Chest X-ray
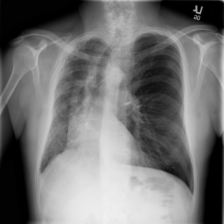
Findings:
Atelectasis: negative
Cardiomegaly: negative
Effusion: negative
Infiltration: positive
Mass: negative
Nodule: negative
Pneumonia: negative
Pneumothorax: negative
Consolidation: negative
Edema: negative
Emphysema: negative
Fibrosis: negative
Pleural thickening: negative
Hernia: negative